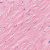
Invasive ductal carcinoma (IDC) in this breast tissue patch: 0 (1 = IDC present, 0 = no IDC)